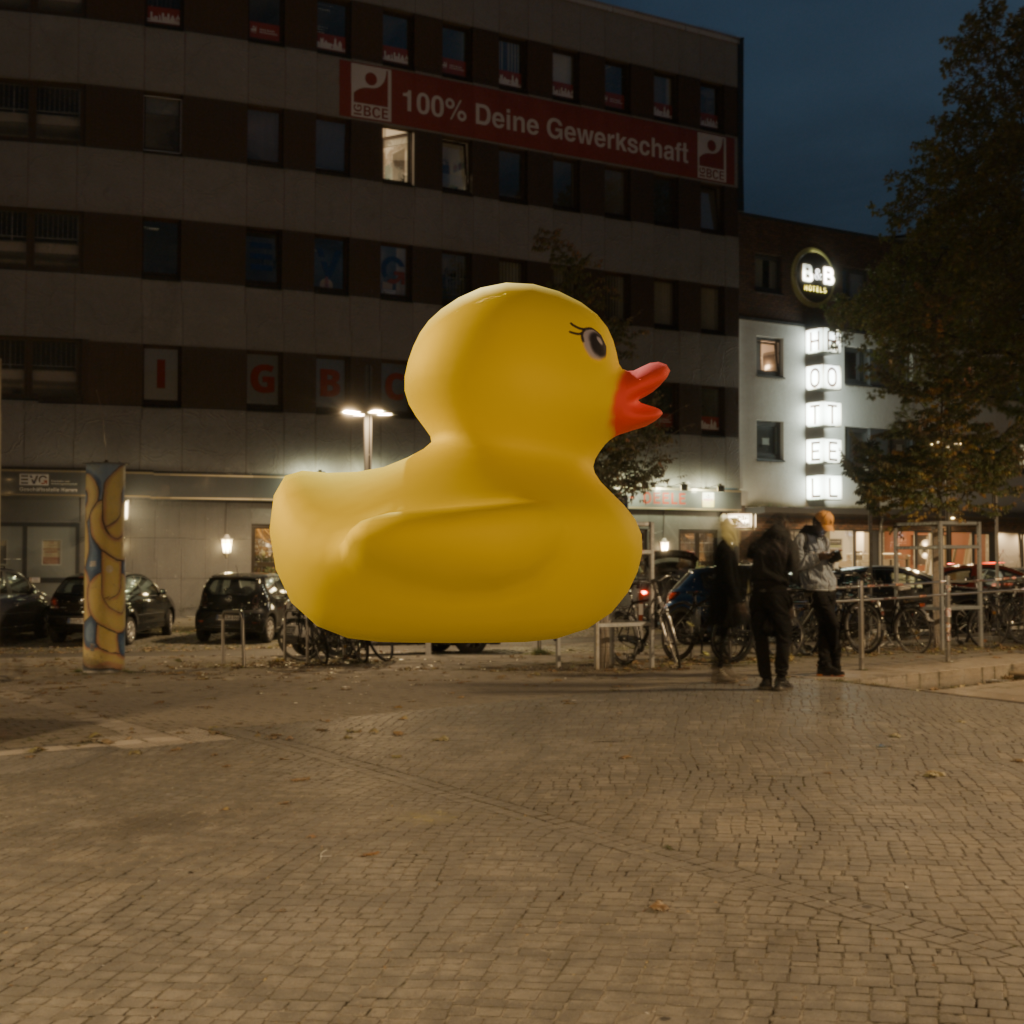
an image of a yellow rubber duck seen from <right> in a city square with illuminated trees at night.